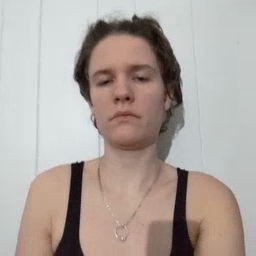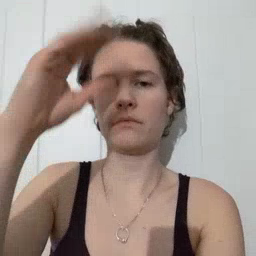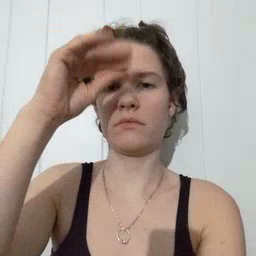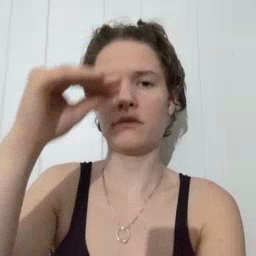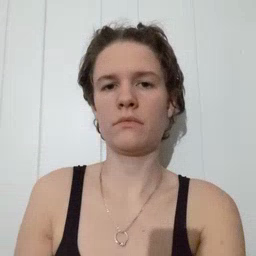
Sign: boy